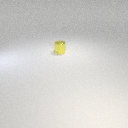
small yellow metal cylinder